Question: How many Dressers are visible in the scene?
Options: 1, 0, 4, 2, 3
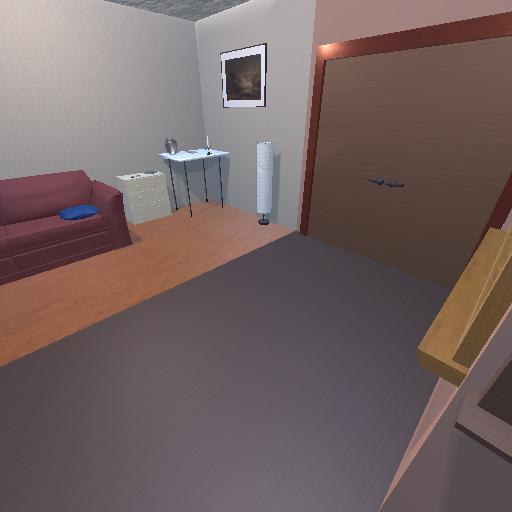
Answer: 1